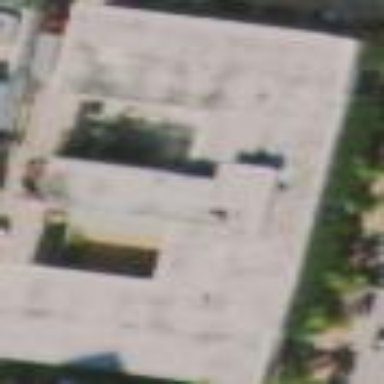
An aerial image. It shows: Building.